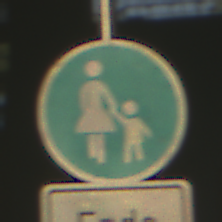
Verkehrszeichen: Gehweg
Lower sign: HinweisDurchVerbaleAngabe2
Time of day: SunriseSunset
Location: Outdoor (Suburban)
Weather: Clear
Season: NotSpecified
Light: Natural